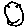
Label: smiley face